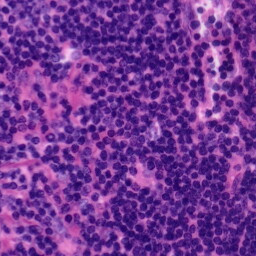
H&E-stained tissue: Tonsil